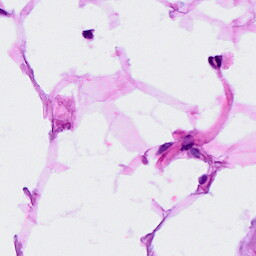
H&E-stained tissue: Breast